三年级 · 算术
综合实践。

为了弄清楚常见食物的营养成分, 学校组织三年级学生坐车到食品药品管理局进行访问。他们如果租中巴车, 租 12 辆正好坐满。如果换成大巴车, 只需要 6 辆就可以了, 平均每辆大巴车上能坐多少人? （不含司机）

可坐19人（不含司机）
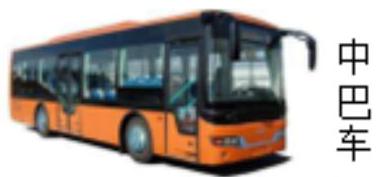
答案: 38 人
【分析】中巴车可坐人数 (不含司机), 乘需要租的辆数即等于到食品药品管理局进行访问的总人数,再除以大巴车需要租的辆数即可解答。

【详解】 $19 \times 12 \div 6$

$=228 \div 6$

$=38($ 人)

答: 平均每辆大巴车上能坐 38 人。

【点睛】本题是归总问题, 计算出到食品药品管理局进行访问的总人数是解答本题的关键。